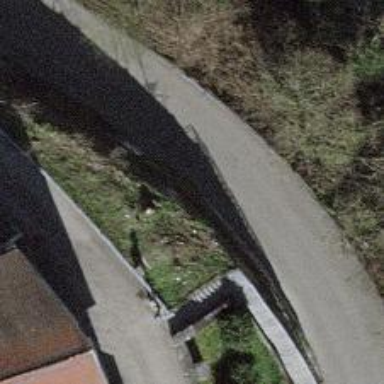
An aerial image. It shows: Retaining wall.